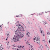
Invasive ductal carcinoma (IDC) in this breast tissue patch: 1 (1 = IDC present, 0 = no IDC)